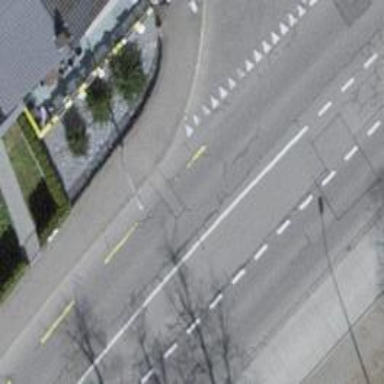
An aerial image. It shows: Secondary road with asphalt surface. There are sidewalks on both sides and cycle lane on the left.